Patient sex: M
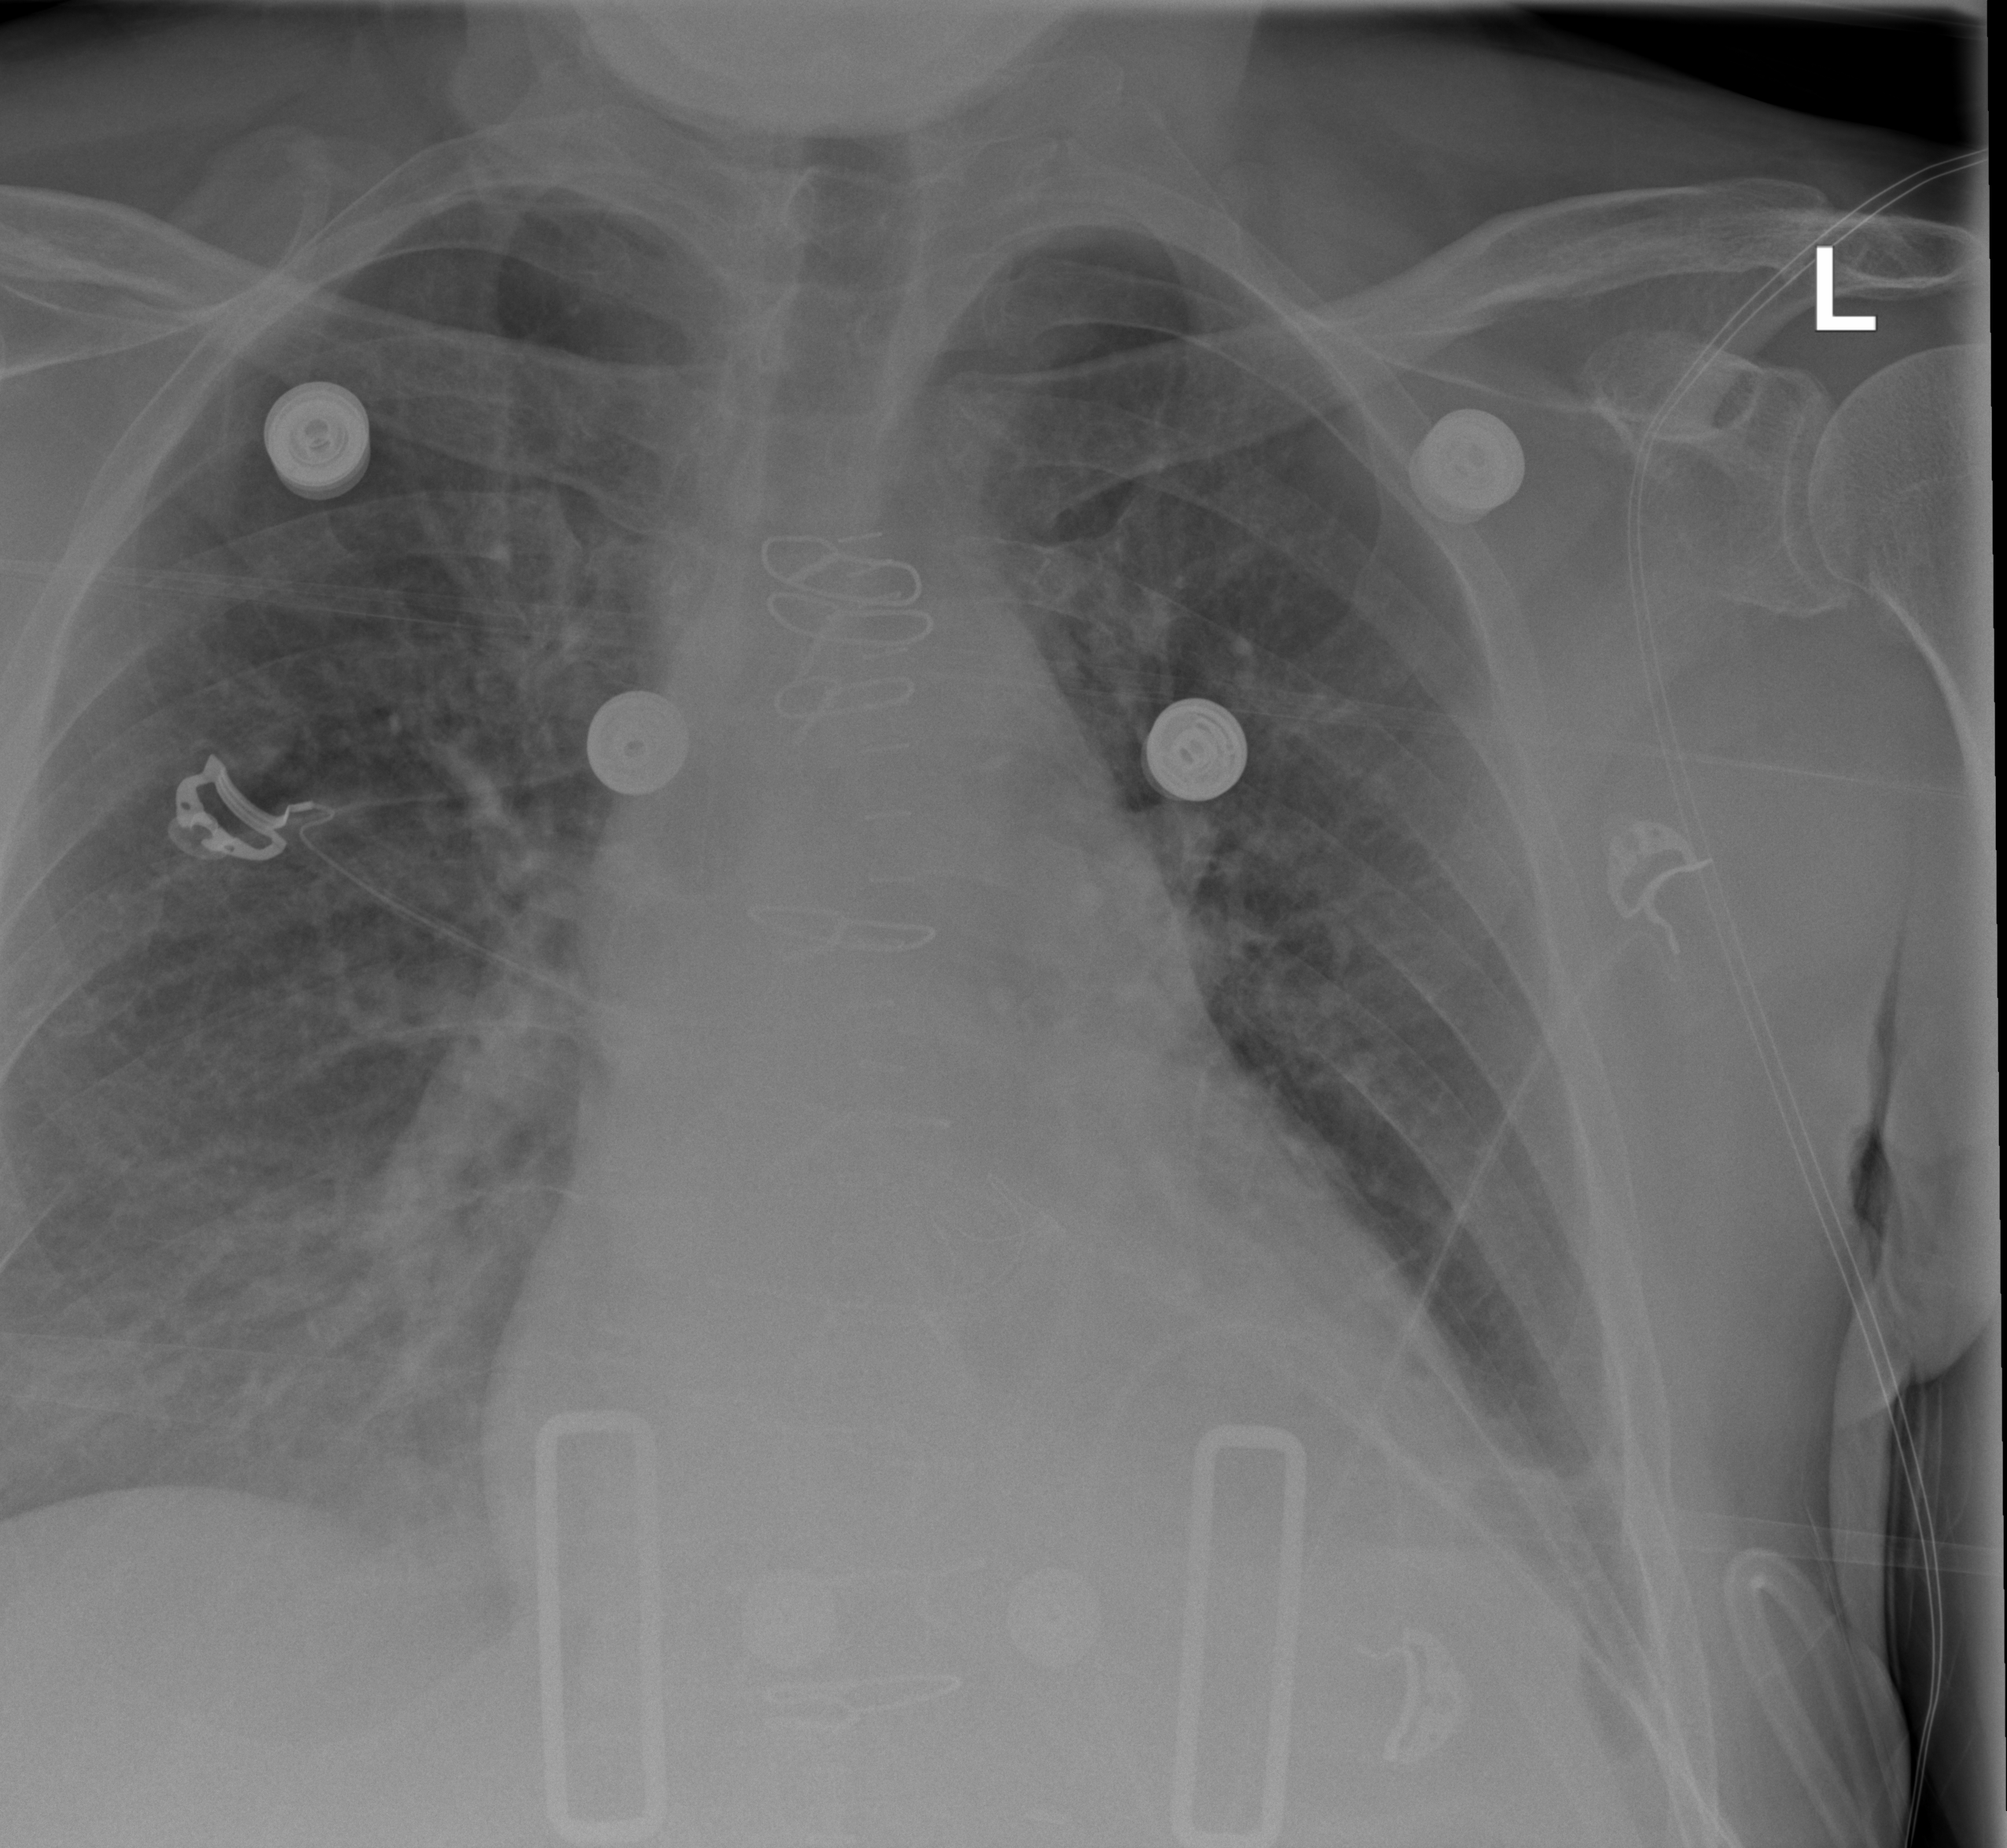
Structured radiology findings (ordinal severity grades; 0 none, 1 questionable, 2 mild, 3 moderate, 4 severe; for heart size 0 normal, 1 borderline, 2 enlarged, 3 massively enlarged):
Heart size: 2
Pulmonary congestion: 1
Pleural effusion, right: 0
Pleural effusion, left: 2
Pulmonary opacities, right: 0
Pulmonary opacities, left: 0
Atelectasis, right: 2
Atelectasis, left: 2